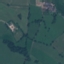
Label: Pasture